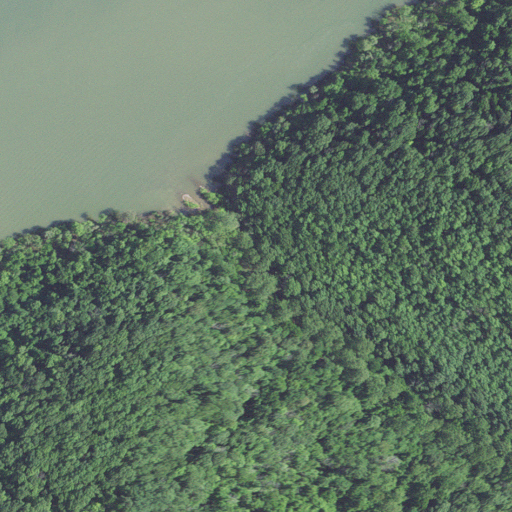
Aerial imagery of valley in West Virginia named Fourmile Hollow containing deciduous forest, open water, and mixed forest